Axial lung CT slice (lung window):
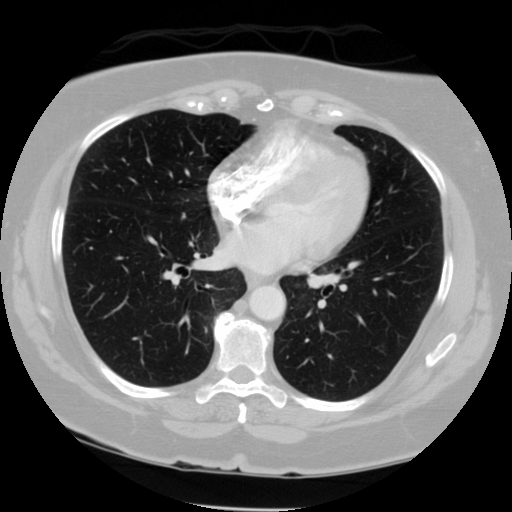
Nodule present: no